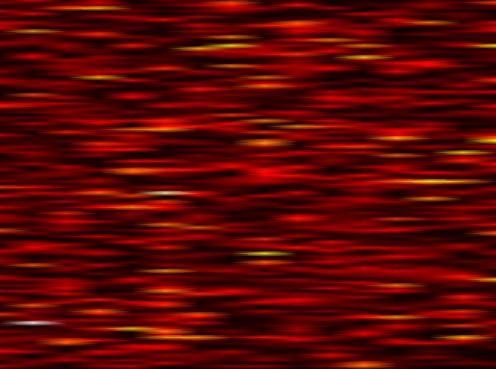
Label: WOLA